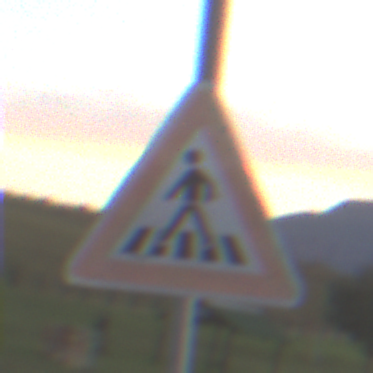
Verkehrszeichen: FussgaengerueberwegRechts
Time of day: SunriseSunset
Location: Outdoor (RoadRail)
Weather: PartlyCloudy
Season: NotSpecified
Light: Natural